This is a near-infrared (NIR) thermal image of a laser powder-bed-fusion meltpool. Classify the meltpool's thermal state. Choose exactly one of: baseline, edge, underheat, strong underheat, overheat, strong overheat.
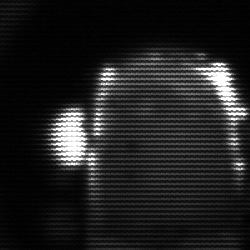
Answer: baseline